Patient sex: M
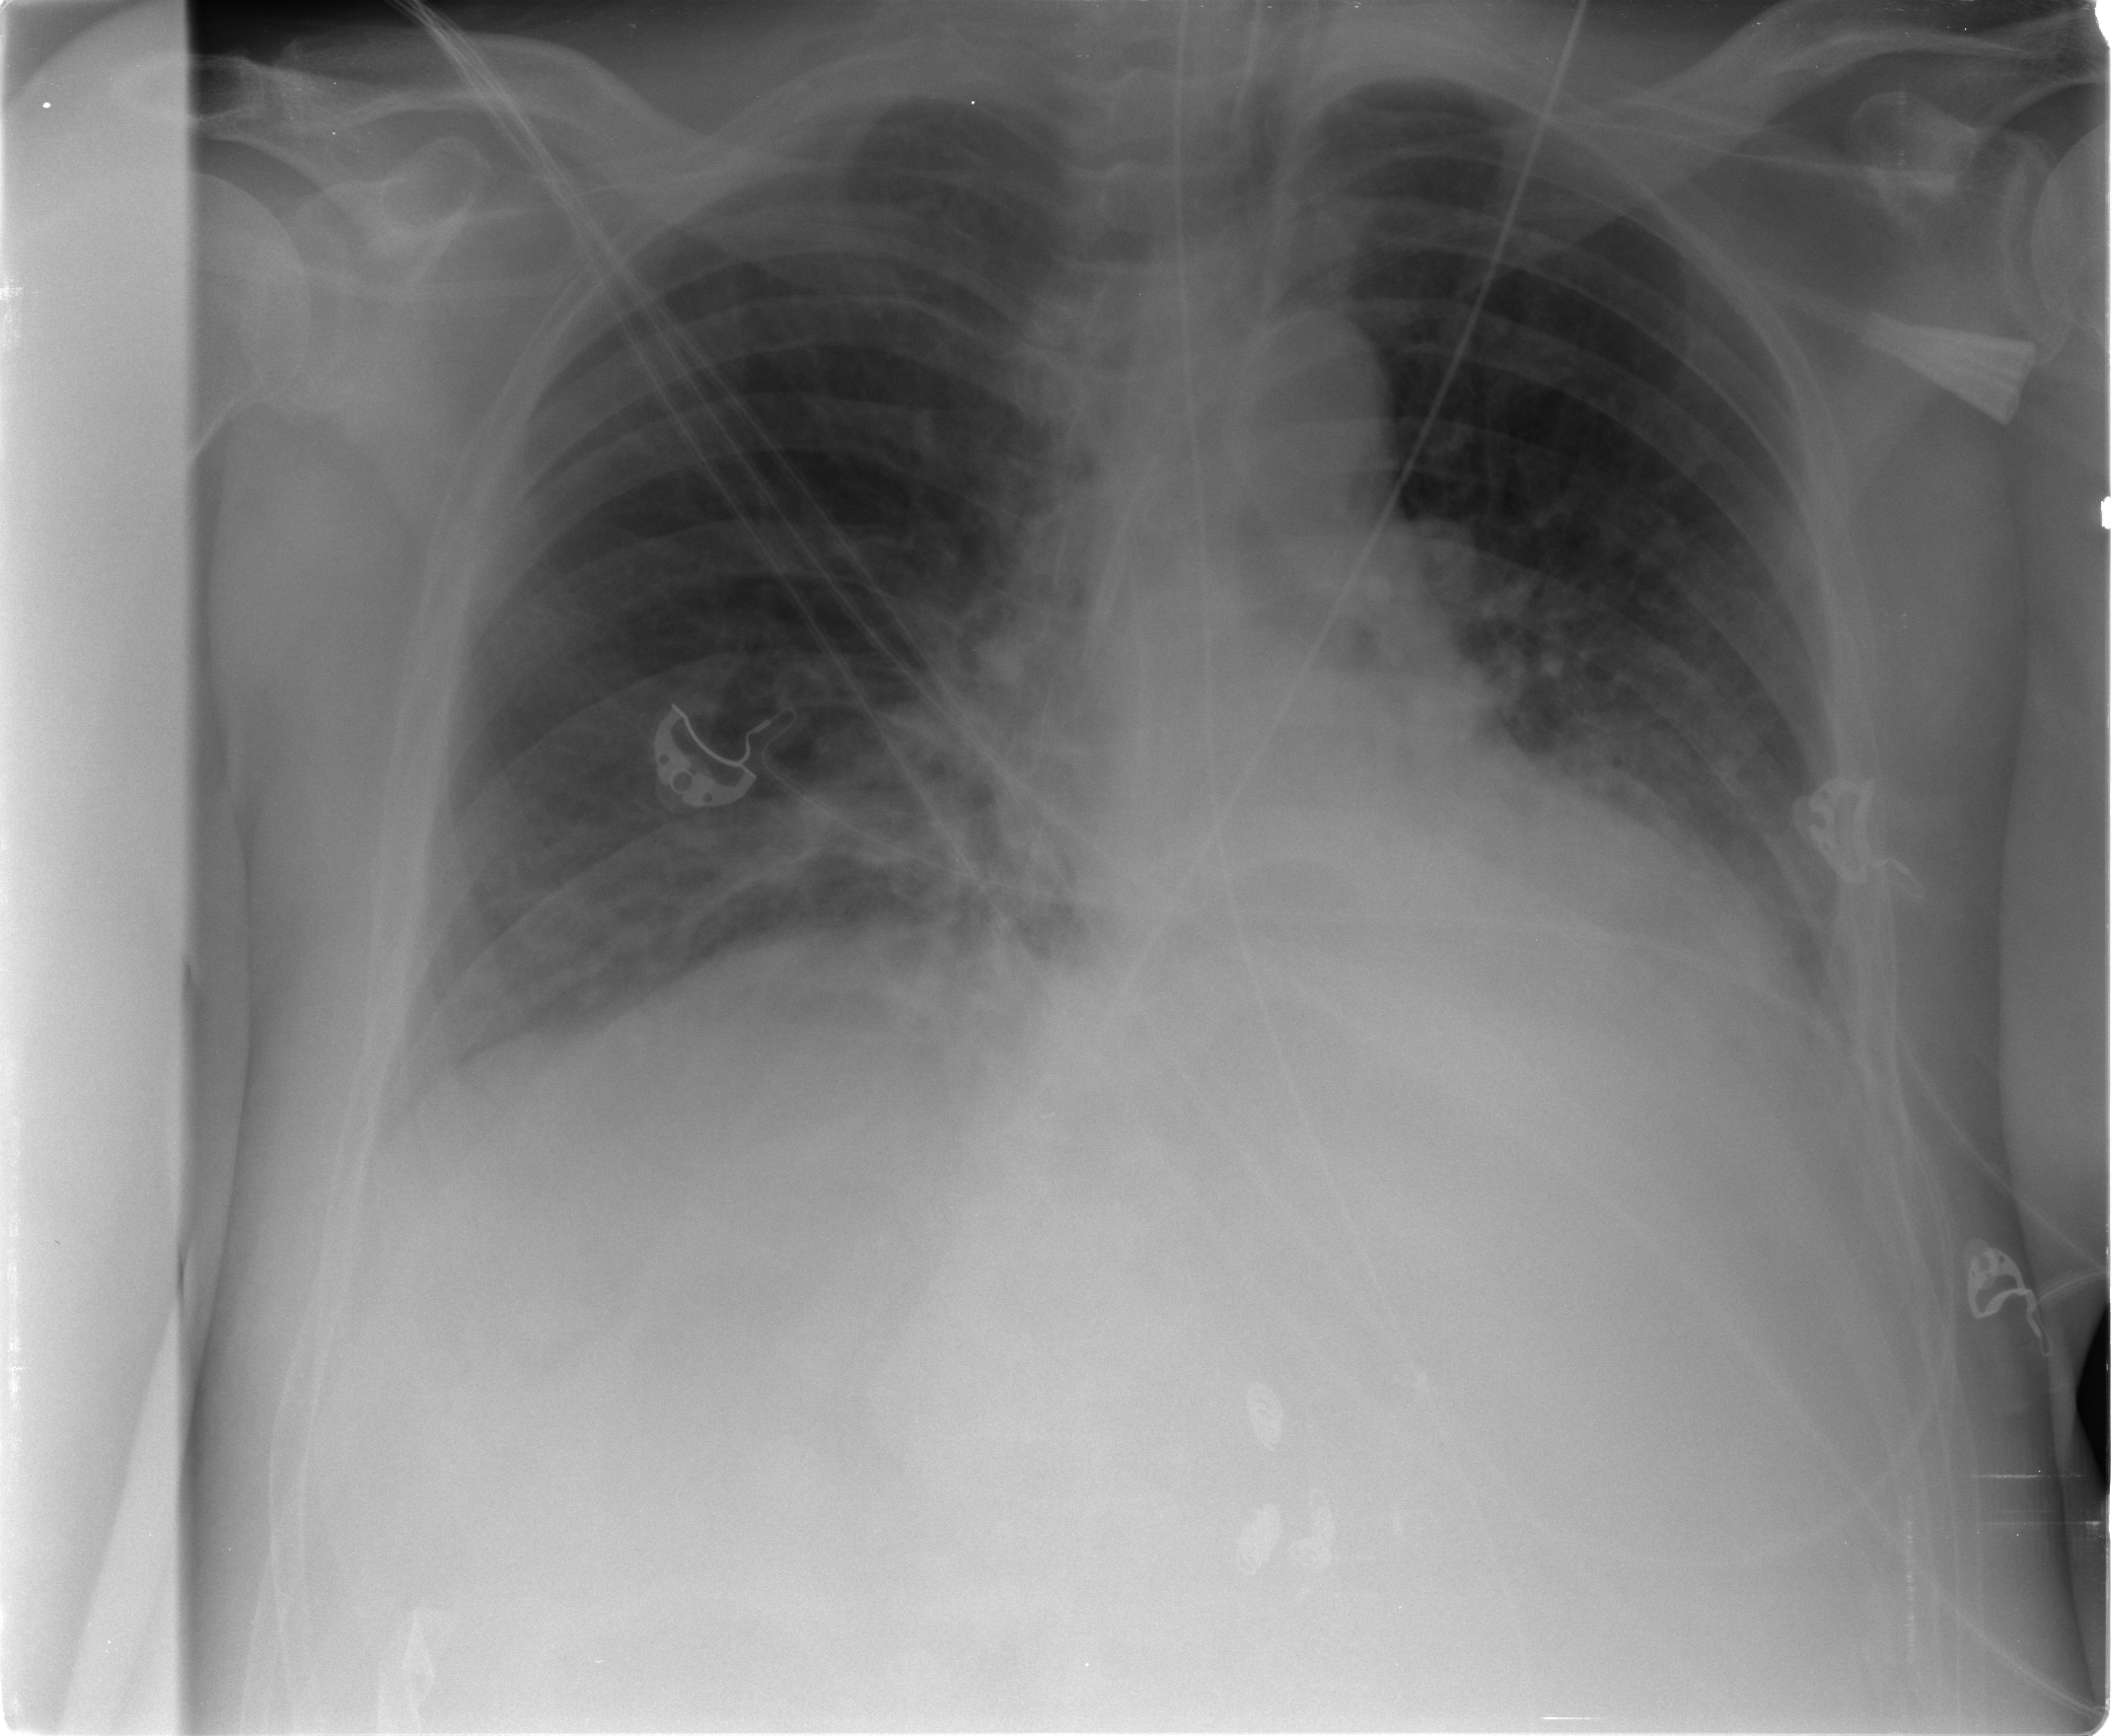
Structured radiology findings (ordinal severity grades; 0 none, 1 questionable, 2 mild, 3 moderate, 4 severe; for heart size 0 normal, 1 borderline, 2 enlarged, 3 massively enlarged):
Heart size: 0
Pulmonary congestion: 2
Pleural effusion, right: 0
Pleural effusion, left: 0
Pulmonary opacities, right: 0
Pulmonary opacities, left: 0
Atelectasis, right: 2
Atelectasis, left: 1